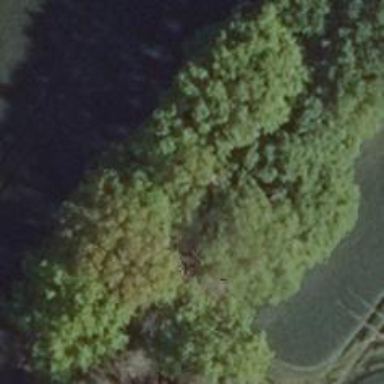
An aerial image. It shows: Row of trees in natural setting.